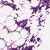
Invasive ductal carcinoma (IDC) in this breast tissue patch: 0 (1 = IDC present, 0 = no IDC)